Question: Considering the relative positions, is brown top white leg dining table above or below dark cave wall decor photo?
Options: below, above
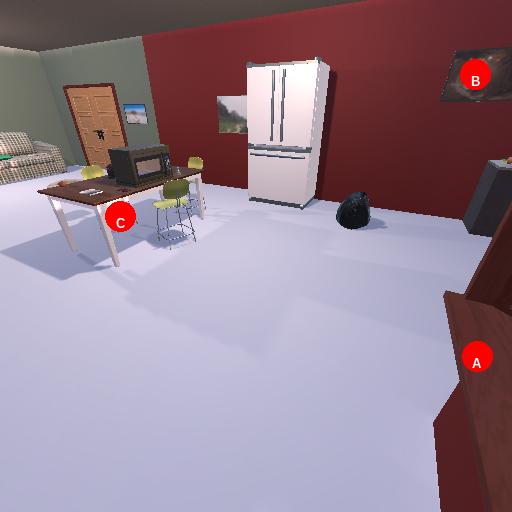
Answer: below